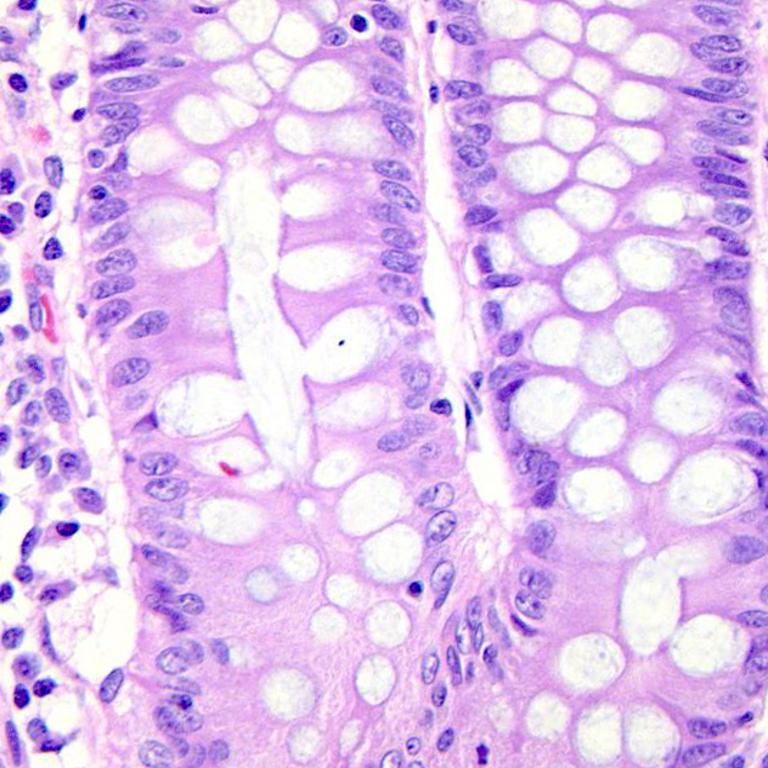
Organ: colon
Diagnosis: benign